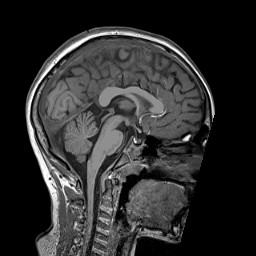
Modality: T1w
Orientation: sagittal
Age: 9
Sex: male
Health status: ill